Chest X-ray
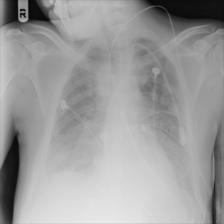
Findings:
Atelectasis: negative
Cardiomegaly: negative
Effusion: negative
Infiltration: negative
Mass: negative
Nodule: negative
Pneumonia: negative
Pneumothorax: negative
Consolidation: negative
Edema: negative
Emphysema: negative
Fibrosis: negative
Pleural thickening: negative
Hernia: negative